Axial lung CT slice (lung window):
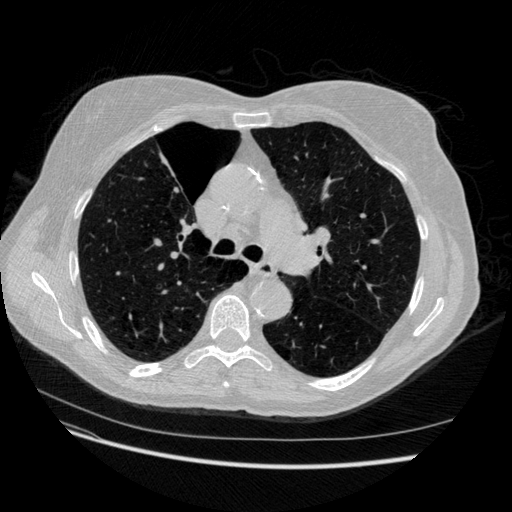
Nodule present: no